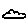
Label: cloud